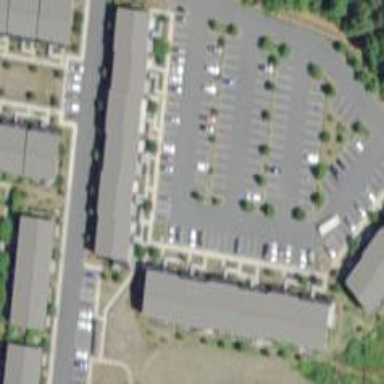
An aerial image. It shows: Parking space.